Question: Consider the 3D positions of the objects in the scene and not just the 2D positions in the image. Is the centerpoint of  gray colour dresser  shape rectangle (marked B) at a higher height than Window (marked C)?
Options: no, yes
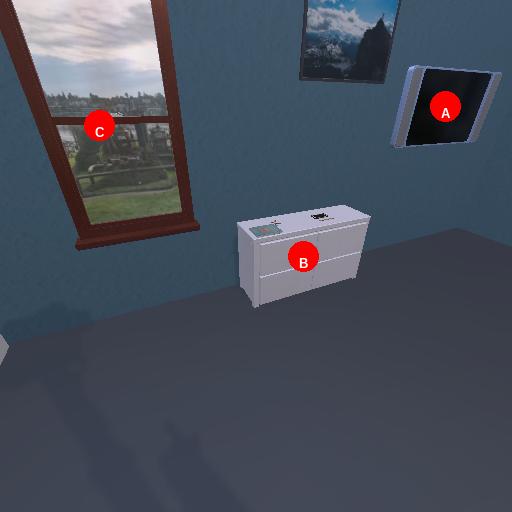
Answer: no